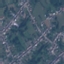
Land use / land cover: Residential